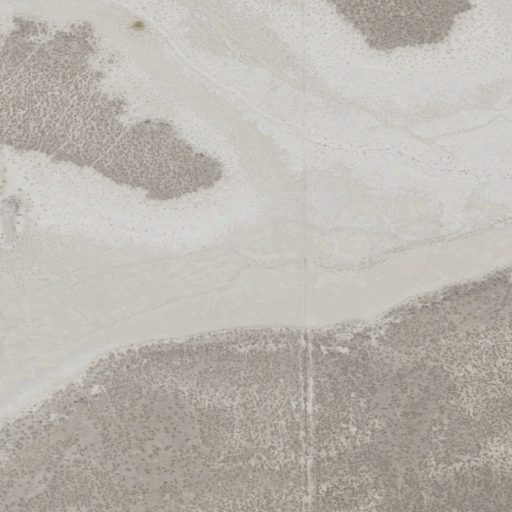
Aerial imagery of plain(s) in Utah named Rozel Flat containing barren land and shrub